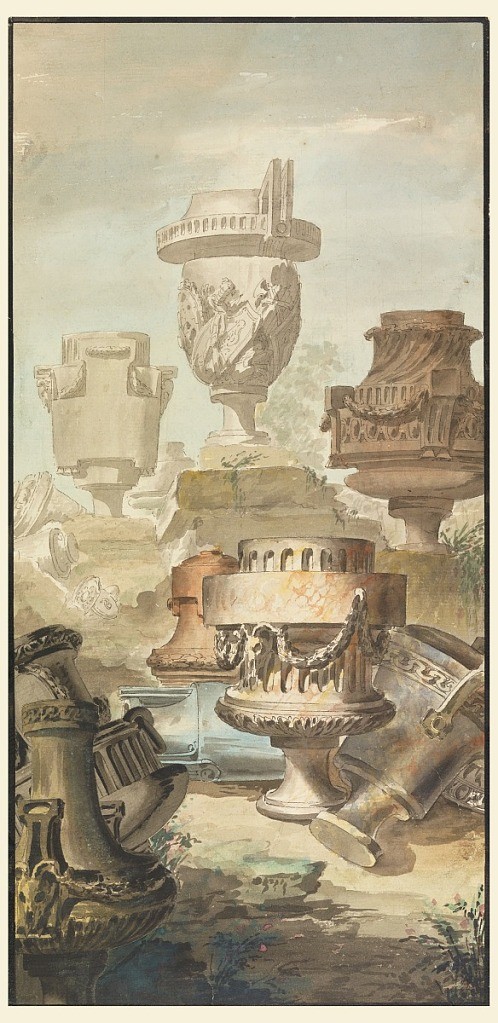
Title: Vases and Urns
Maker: Jean-Charles Delafosse, French, 1734 – 1789
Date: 1770
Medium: Pen and ink, brush and watercolor, graphite on laid paper
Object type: Drawing
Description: Assemblage of vases and urns in a classical cemetary. Some stand on pedestals, others are on the ground. At lower left the vases are on two applied pieces of paper. Bordered in brush and black ink.